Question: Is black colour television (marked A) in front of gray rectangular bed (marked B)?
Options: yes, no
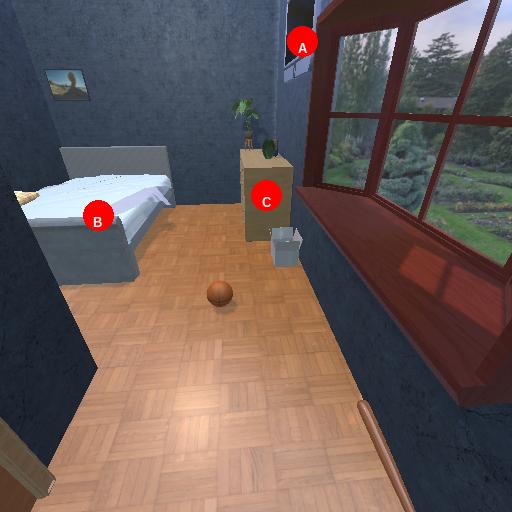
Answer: yes